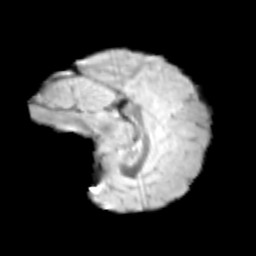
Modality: T2w
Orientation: sagittal
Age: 13
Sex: female
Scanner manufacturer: siemens
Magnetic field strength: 3 T
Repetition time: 3.8 s
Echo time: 0.07 s